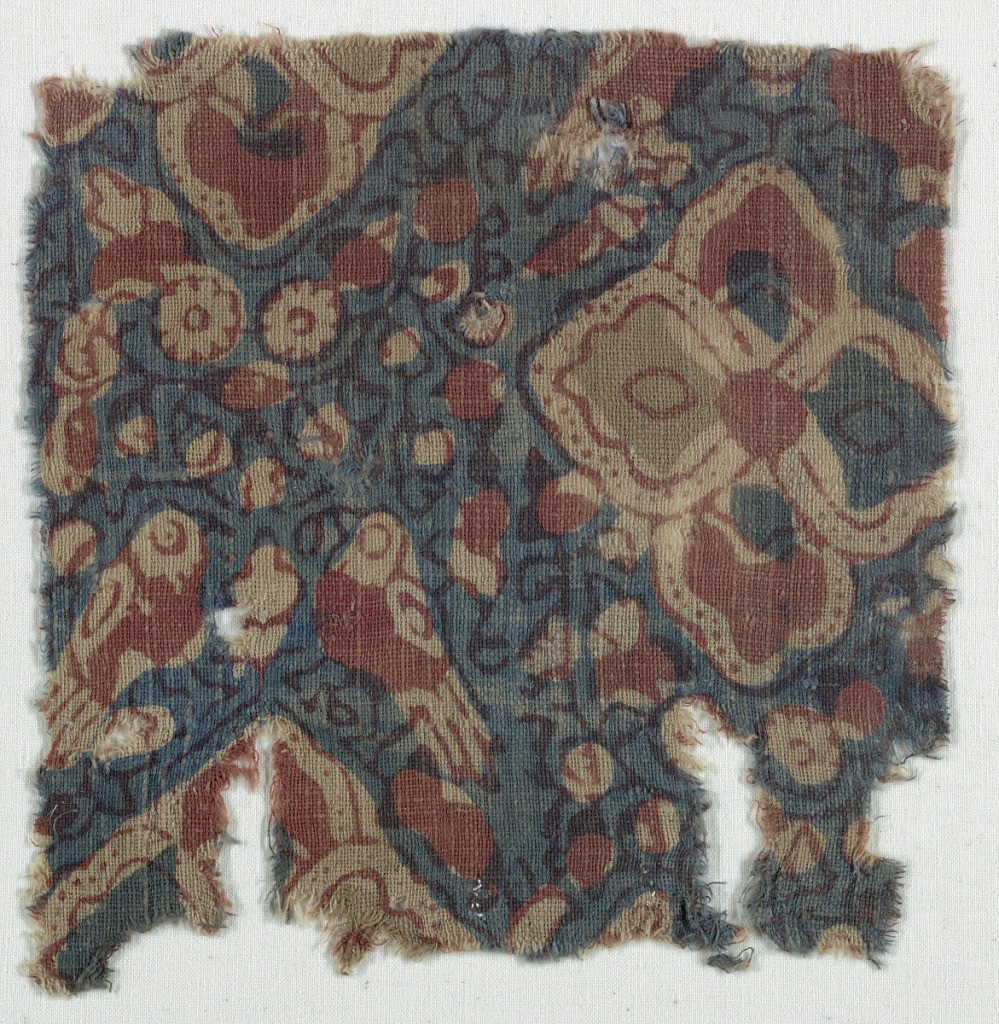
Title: Textile
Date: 18th century
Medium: cotton Technique: printed and resist-printed on plain weave
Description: Floral medallion with birds.